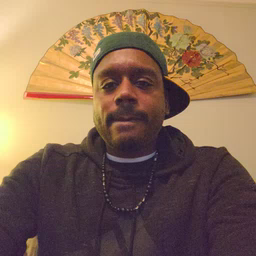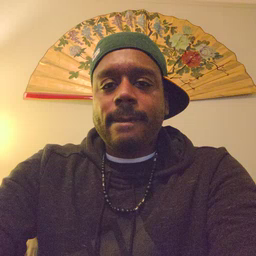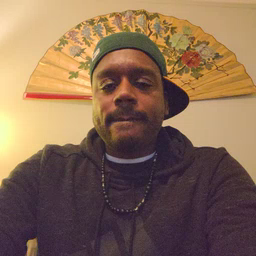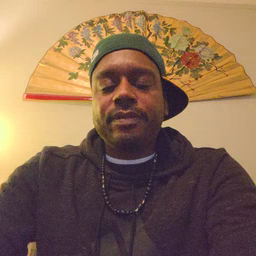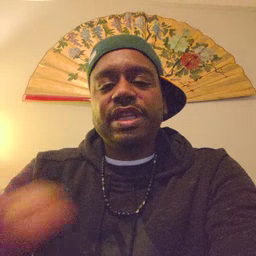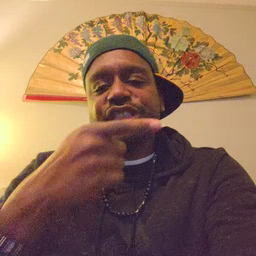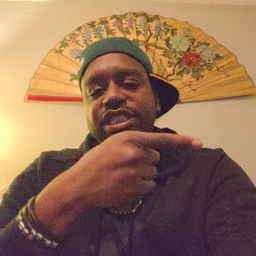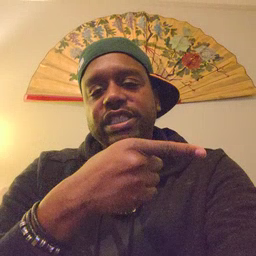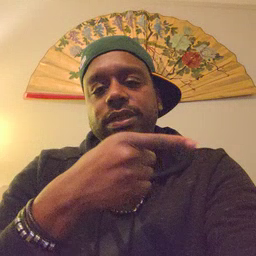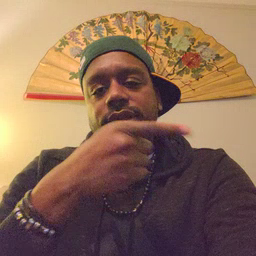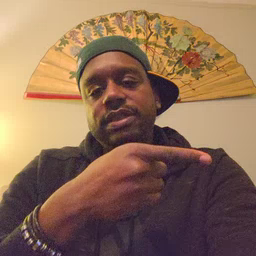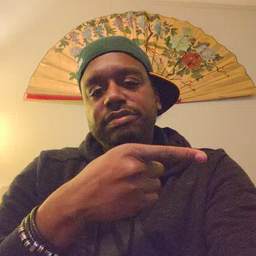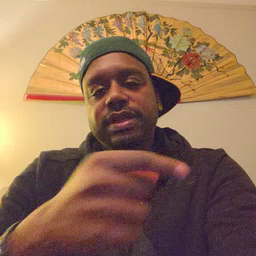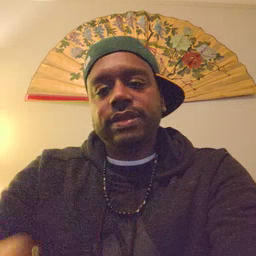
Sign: hesheit